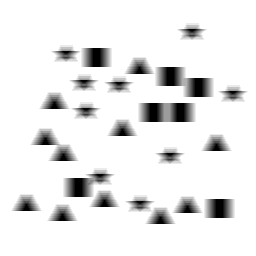
Squares: 7
Triangles: 11
Stars: 9
Total shapes: 27